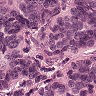
Metastatic tissue present: yes